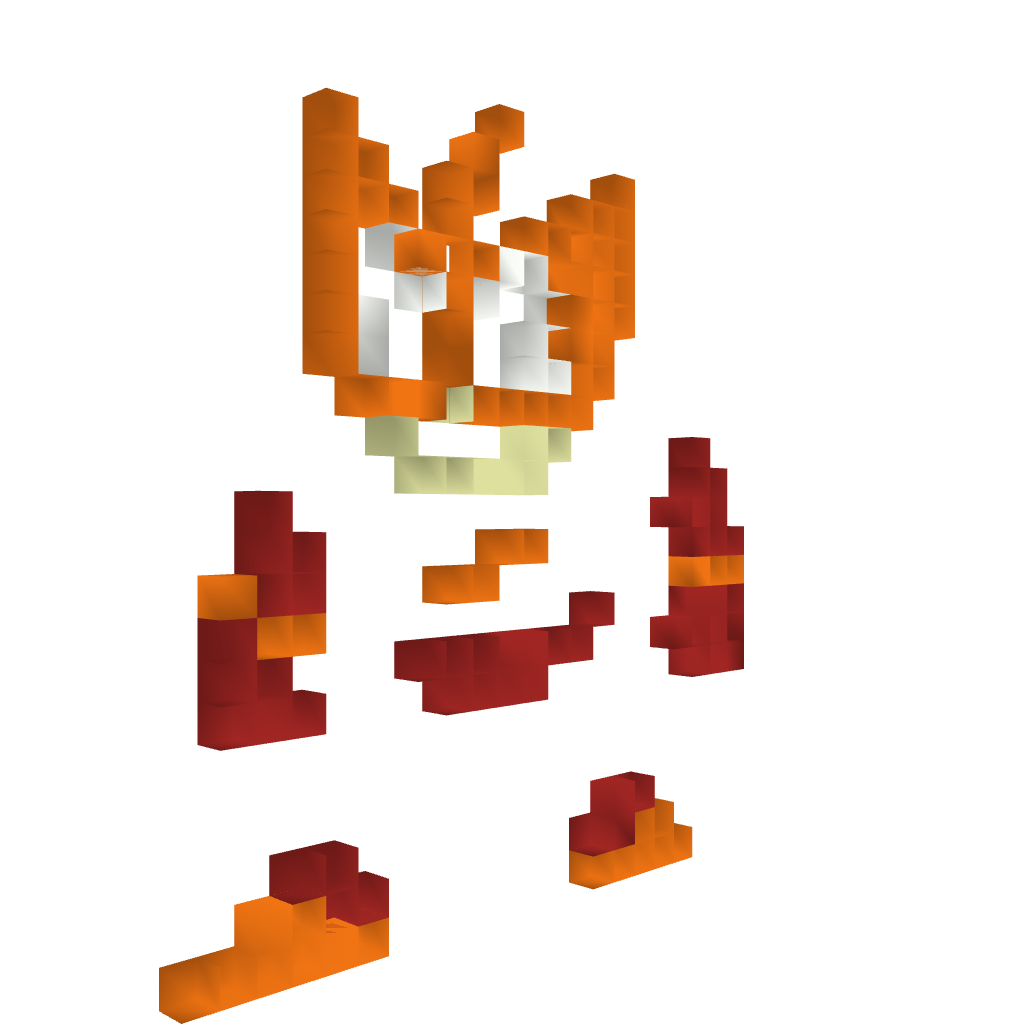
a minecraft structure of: Elecman (ErnieCIII)